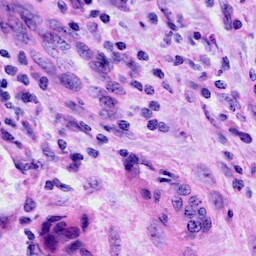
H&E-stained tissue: Cervix